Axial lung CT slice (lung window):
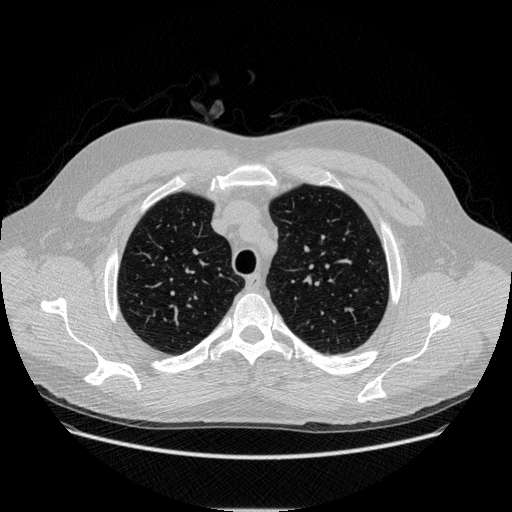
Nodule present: no